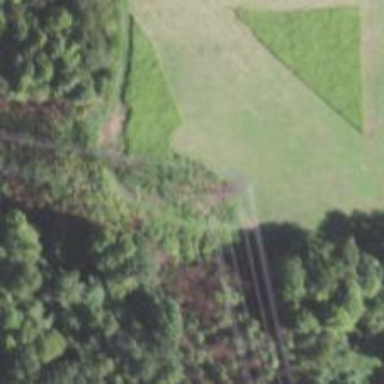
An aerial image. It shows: Lattice structure tower used for power transmission.